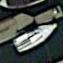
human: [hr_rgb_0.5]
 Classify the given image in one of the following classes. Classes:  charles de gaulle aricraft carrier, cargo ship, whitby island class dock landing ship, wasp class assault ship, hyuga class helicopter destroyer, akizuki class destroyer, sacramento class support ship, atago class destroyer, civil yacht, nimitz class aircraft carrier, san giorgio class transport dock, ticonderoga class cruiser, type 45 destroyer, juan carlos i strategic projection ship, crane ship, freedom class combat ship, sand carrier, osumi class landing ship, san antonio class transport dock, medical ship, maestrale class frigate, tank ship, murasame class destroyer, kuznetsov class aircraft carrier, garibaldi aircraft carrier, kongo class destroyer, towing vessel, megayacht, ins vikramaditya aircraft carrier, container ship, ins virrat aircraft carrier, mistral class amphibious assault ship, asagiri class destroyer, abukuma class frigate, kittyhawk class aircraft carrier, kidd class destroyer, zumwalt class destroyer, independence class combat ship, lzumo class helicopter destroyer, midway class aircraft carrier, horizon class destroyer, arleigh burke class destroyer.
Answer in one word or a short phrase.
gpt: Civil yacht